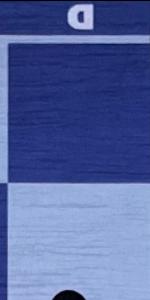
Label: Empty